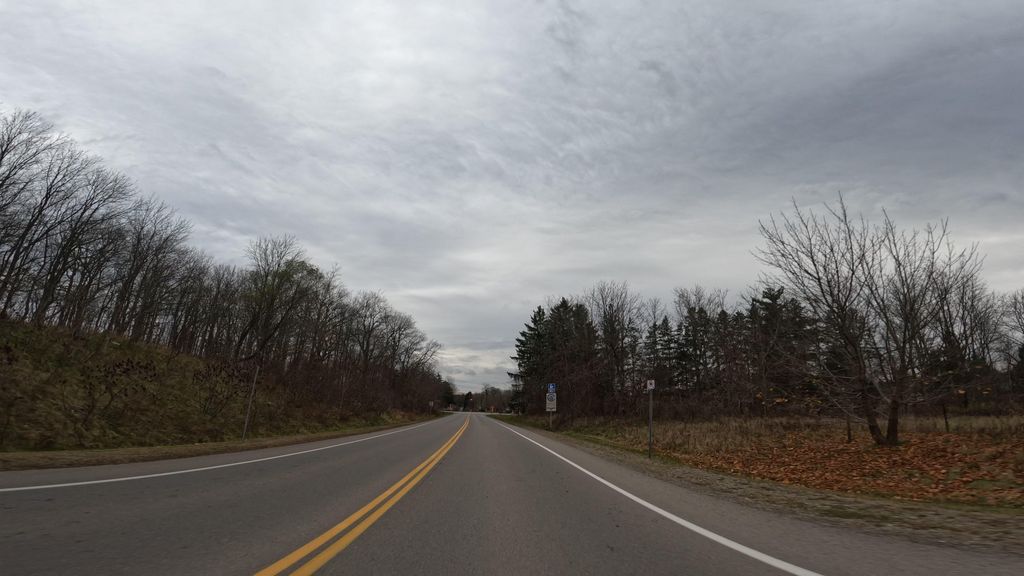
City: hamilton